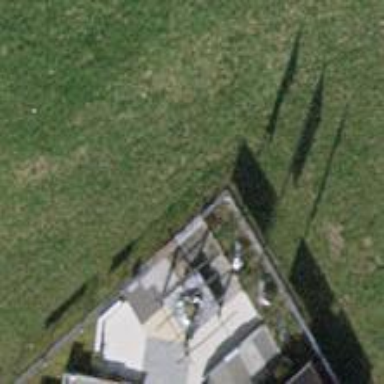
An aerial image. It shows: Flagpole structure.